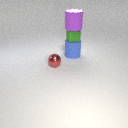
small green metal cube below large purple rubber cylinder